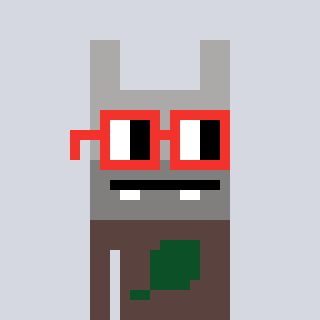
a pixel art character with square red glasses, a rabbit-shaped head and a darkbrown-colored body on a cool background